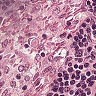
Metastatic tissue present: no